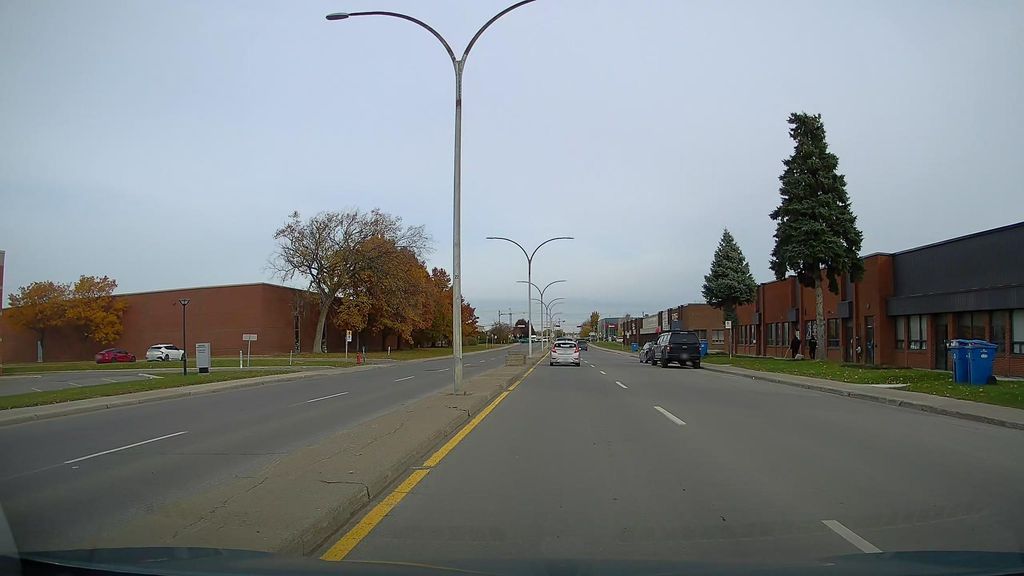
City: montreal